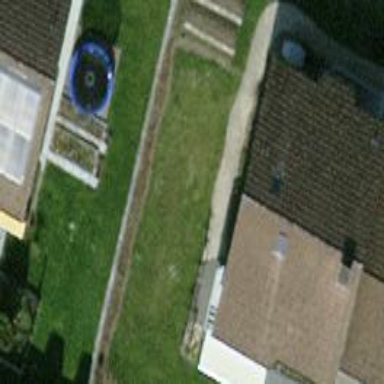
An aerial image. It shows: Semidetached house.